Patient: sex F, age 72
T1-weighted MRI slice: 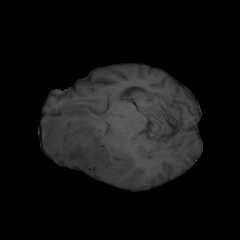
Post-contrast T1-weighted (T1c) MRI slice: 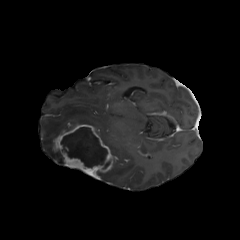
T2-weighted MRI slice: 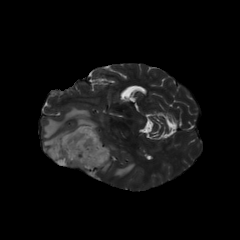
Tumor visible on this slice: yes
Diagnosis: Glioblastoma, IDH-wildtype
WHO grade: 4